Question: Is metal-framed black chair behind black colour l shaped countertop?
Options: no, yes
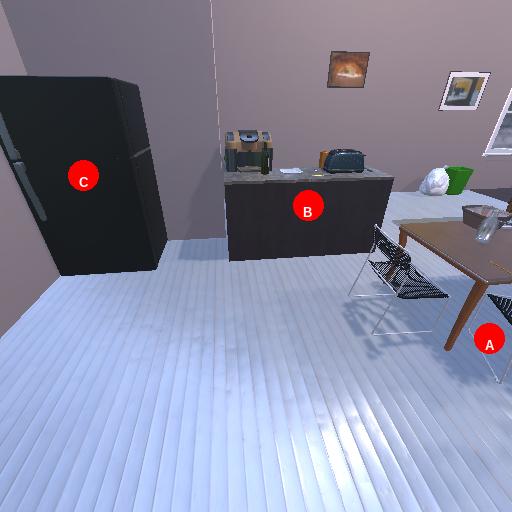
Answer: no